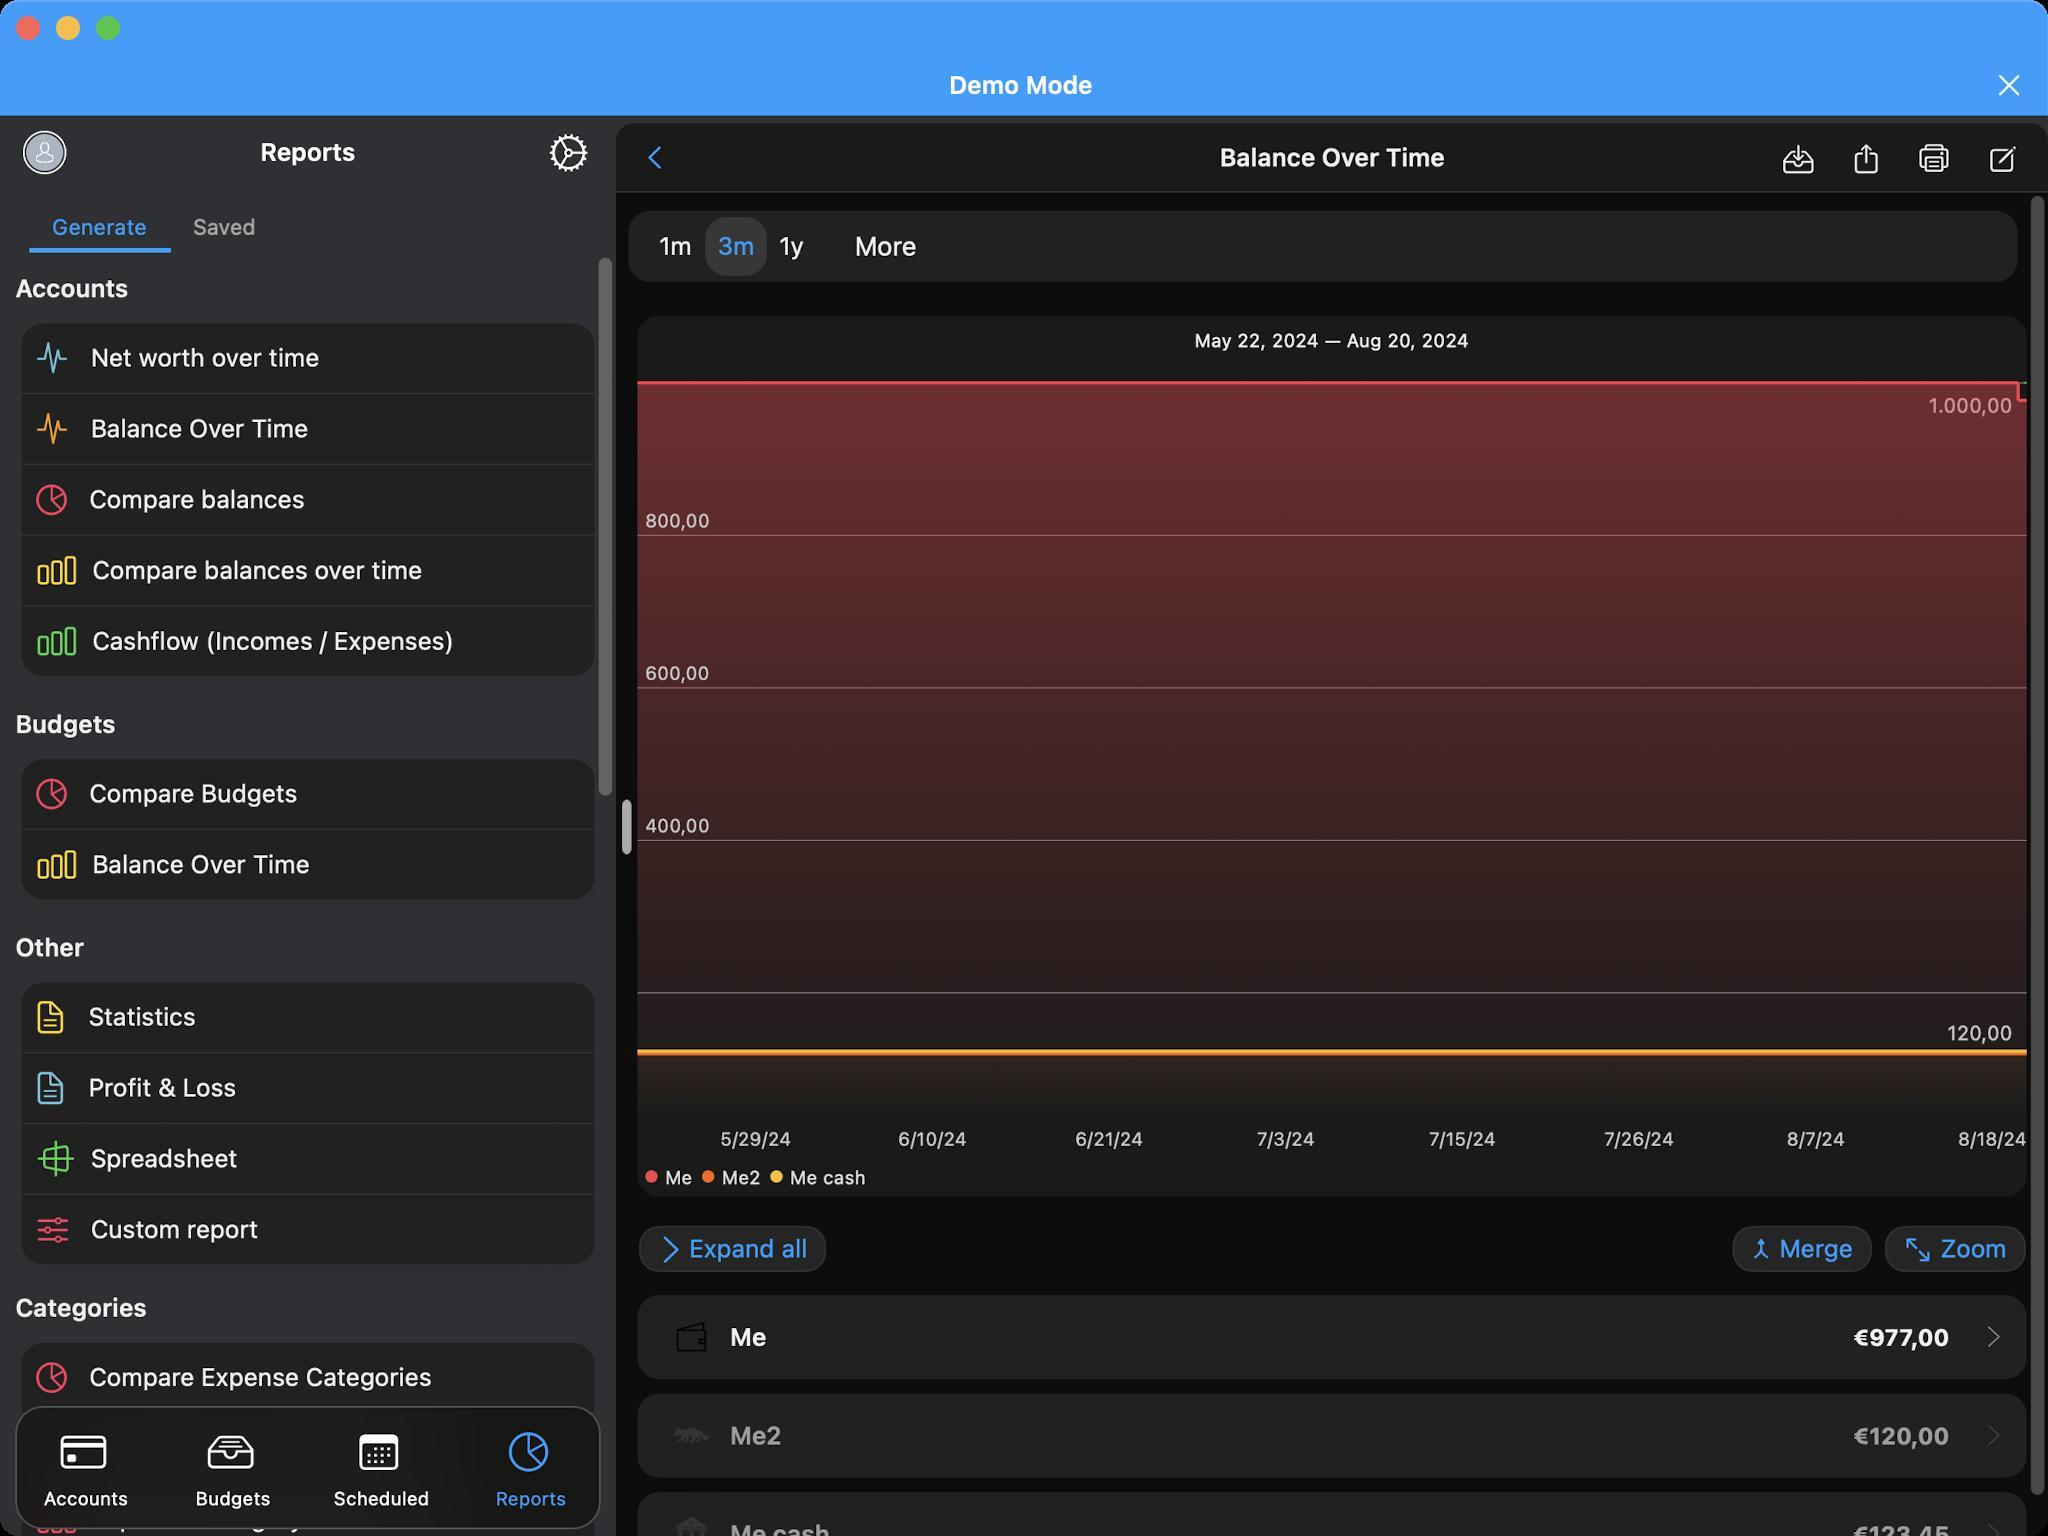
Accessibility tree:
{"name": "MoneyWiz", "role": "AXWindow", "description": null, "role_description": "standard window", "value": null, "position": "352.00;95.00", "size": "1024;768", "children": [{"name": null, "role": "AXGroup", "description": null, "role_description": "group", "value": null, "position": "0.00;0.00", "size": "1024;768", "children": [{"name": null, "role": "AXGroup", "description": null, "role_description": "group", "value": null, "position": "0.00;0.00", "size": "1024;768", "children": [{"name": null, "role": "AXGroup", "description": null, "role_description": "group", "value": null, "position": "0.00;0.00", "size": "1024;768", "children": [{"name": null, "role": "AXStaticText", "description": "Demo Mode", "role_description": "text", "value": null, "position": "159.77;34.65", "size": "701;16", "children": []}, {"name": null, "role": "AXButton", "description": "Close", "role_description": "button", "value": null, "position": "985.60;27.72", "size": "39;30", "children": []}, {"name": null, "role": "AXButton", "description": "avatar anonymous", "role_description": "button", "value": null, "position": "13.09;66.99", "size": "18;18", "children": []}, {"name": null, "role": "AXStaticText", "description": "Reports", "role_description": "text", "value": null, "position": "59.29;68.53", "size": "189;15", "children": []}, {"name": null, "role": "AXButton", "description": "settings", "role_description": "button", "value": null, "position": "273.35;65.45", "size": "22;22", "children": []}, {"name": null, "role": "AXGroup", "description": null, "role_description": "group", "value": null, "position": "308.00;57.75", "size": "716;711", "children": [{"name": null, "role": "AXButton", "description": "Back", "role_description": "button", "value": null, "position": "308.00;61.60", "size": "52;35", "children": []}, {"name": null, "role": "AXStaticText", "description": "Balance Over Time", "role_description": "text", "value": null, "position": "609.84;61.60", "size": "113;35", "children": []}, {"name": null, "role": "AXGroup", "description": null, "role_description": "group", "value": null, "position": "882.42;61.60", "size": "136;35", "children": [{"name": null, "role": "AXButton", "description": "inbox", "role_description": "button", "value": null, "position": "882.42;61.60", "size": "34;35", "children": []}, {"name": null, "role": "AXButton", "description": "Share", "role_description": "button", "value": null, "position": "916.30;61.60", "size": "34;35", "children": []}, {"name": null, "role": "AXButton", "description": "print", "role_description": "button", "value": null, "position": "950.18;61.60", "size": "34;35", "children": []}, {"name": null, "role": "AXButton", "description": "compose", "role_description": "button", "value": null, "position": "984.06;61.60", "size": "34;35", "children": []}]}, {"name": null, "role": "AXGroup", "description": null, "role_description": "table", "value": null, "position": "308.00;96.25", "size": "716;672", "children": [{"name": null, "role": "AXGroup", "description": null, "role_description": "group", "value": null, "position": "314.16;105.49", "size": "160;35", "children": [{"name": null, "role": "AXGroup", "description": null, "role_description": "group", "value": null, "position": "323.40;108.57", "size": "85;29", "children": [{"name": null, "role": "AXButton", "description": "1m", "role_description": "button", "value": null, "position": "323.40;108.57", "size": "29;29", "children": []}, {"name": null, "role": "AXButton", "description": "3m", "role_description": "button", "value": null, "position": "352.66;108.57", "size": "31;29", "children": []}, {"name": null, "role": "AXButton", "description": "1y", "role_description": "button", "value": null, "position": "383.46;108.57", "size": "25;29", "children": []}]}, {"name": null, "role": "AXButton", "description": "More", "role_description": "button", "value": null, "position": "421.19;108.57", "size": "44;29", "children": []}]}, {"name": null, "role": "AXStaticText", "description": "May 22, 2024 — Aug 20, 2024", "role_description": "text", "value": null, "position": "308.00;158.62", "size": "716;23", "children": []}, {"name": null, "role": "AXHeading", "description": "May 22, 2024 — Aug 20, 2024. 3 datasets. Me, Me2, Me cash", "role_description": "heading", "value": null, "position": "318.78;157.85", "size": "695;440", "children": []}, {"name": null, "role": "AXGroup", "description": null, "role_description": "group", "value": null, "position": "308.00;609.07", "size": "716;31", "children": [{"name": null, "role": "AXButton", "description": "Expand all", "role_description": "button", "value": "", "position": "319.55;612.92", "size": "94;23", "children": []}, {"name": null, "role": "AXButton", "description": "Merge", "role_description": "button", "value": "", "position": "866.25;612.92", "size": "70;23", "children": []}, {"name": null, "role": "AXButton", "description": "Zoom", "role_description": "button", "value": "", "position": "942.48;612.92", "size": "70;23", "children": []}]}, {"name": null, "role": "AXGroup", "description": null, "role_description": "group", "value": "", "position": "308.00;639.87", "size": "716;49", "children": [{"name": null, "role": "AXStaticText", "description": "Me, €977,00", "role_description": "text", "value": "", "position": "308.00;639.87", "size": "716;49", "children": []}, {"name": null, "role": "AXButton", "description": "Forward", "role_description": "button", "value": null, "position": "984.06;652.96", "size": "25;31", "children": []}]}, {"name": null, "role": "AXGroup", "description": null, "role_description": "group", "value": "", "position": "308.00;689.15", "size": "716;49", "children": [{"name": null, "role": "AXStaticText", "description": "Me2, €120,00", "role_description": "text", "value": "", "position": "308.00;689.15", "size": "716;49", "children": []}, {"name": null, "role": "AXButton", "description": "Forward", "role_description": "button", "value": null, "position": "984.06;702.24", "size": "25;31", "children": []}]}, {"name": null, "role": "AXGroup", "description": null, "role_description": "group", "value": "", "position": "308.00;738.43", "size": "716;49", "children": [{"name": null, "role": "AXStaticText", "description": "Me cash, €123,45", "role_description": "text", "value": "", "position": "308.00;738.43", "size": "716;49", "children": []}, {"name": null, "role": "AXButton", "description": "Forward", "role_description": "button", "value": null, "position": "984.06;751.52", "size": "25;31", "children": []}]}]}, {"name": null, "role": "AXButton", "description": null, "role_description": "button", "value": null, "position": "308.00;386.54", "size": "19;54", "children": []}, {"name": null, "role": "AXButton", "description": null, "role_description": "button", "value": null, "position": "311.08;399.63", "size": "5;28", "children": []}]}, {"name": null, "role": "AXButton", "description": "Generate", "role_description": "button", "value": null, "position": "14.63;100.10", "size": "71;26", "children": []}, {"name": null, "role": "AXButton", "description": "Saved", "role_description": "button", "value": null, "position": "85.19;100.10", "size": "55;26", "children": []}, {"name": null, "role": "AXStaticText", "description": "Accounts", "role_description": "text", "value": null, "position": "7.70;127.05", "size": "293;35", "children": []}, {"name": null, "role": "AXButton", "description": "Net worth over time", "role_description": "button", "value": null, "position": "10.78;161.70", "size": "286;35", "children": []}, {"name": null, "role": "AXButton", "description": "Balance Over Time", "role_description": "button", "value": null, "position": "10.78;197.12", "size": "286;35", "children": []}, {"name": null, "role": "AXButton", "description": "Compare balances", "role_description": "button", "value": null, "position": "10.78;232.54", "size": "286;35", "children": []}, {"name": null, "role": "AXButton", "description": "Compare balances over time", "role_description": "button", "value": null, "position": "10.78;267.96", "size": "286;35", "children": []}, {"name": null, "role": "AXButton", "description": "Cashflow (Incomes / Expenses)", "role_description": "button", "value": null, "position": "10.78;303.38", "size": "286;35", "children": []}, {"name": null, "role": "AXStaticText", "description": "Budgets", "role_description": "text", "value": null, "position": "7.70;344.96", "size": "293;35", "children": []}, {"name": null, "role": "AXButton", "description": "Compare Budgets", "role_description": "button", "value": null, "position": "10.78;379.61", "size": "286;35", "children": []}, {"name": null, "role": "AXButton", "description": "Balance Over Time", "role_description": "button", "value": null, "position": "10.78;415.03", "size": "286;35", "children": []}, {"name": null, "role": "AXStaticText", "description": "Other", "role_description": "text", "value": null, "position": "7.70;456.61", "size": "293;35", "children": []}, {"name": null, "role": "AXButton", "description": "Statistics", "role_description": "button", "value": null, "position": "10.78;491.26", "size": "286;35", "children": []}, {"name": null, "role": "AXButton", "description": "Profit & Loss", "role_description": "button", "value": null, "position": "10.78;526.68", "size": "286;35", "children": []}, {"name": null, "role": "AXButton", "description": "Spreadsheet", "role_description": "button", "value": null, "position": "10.78;562.10", "size": "286;35", "children": []}, {"name": null, "role": "AXButton", "description": "Custom report", "role_description": "button", "value": null, "position": "10.78;597.52", "size": "286;35", "children": []}, {"name": null, "role": "AXStaticText", "description": "Categories", "role_description": "text", "value": null, "position": "7.70;636.79", "size": "293;35", "children": []}, {"name": null, "role": "AXButton", "description": "Compare Expense Categories", "role_description": "button", "value": null, "position": "10.78;671.44", "size": "286;35", "children": []}, {"name": null, "role": "AXButton", "description": "Compare Income Categories", "role_description": "button", "value": null, "position": "10.78;706.86", "size": "286;35", "children": []}, {"name": null, "role": "AXButton", "description": "Expense Category Over Time", "role_description": "button", "value": null, "position": "10.78;742.28", "size": "286;35", "children": []}, {"name": null, "role": "AXButton", "description": "Income Category Over Time", "role_description": "button", "value": null, "position": "10.78;777.70", "size": "286;35", "children": []}, {"name": null, "role": "AXButton", "description": "Breakdown Expenses Over Time", "role_description": "button", "value": null, "position": "10.78;813.12", "size": "286;35", "children": []}, {"name": null, "role": "AXButton", "description": "Breakdown Incomes Over Time", "role_description": "button", "value": null, "position": "10.78;848.54", "size": "286;35", "children": []}, {"name": null, "role": "AXStaticText", "description": "Payees", "role_description": "text", "value": null, "position": "7.70;889.35", "size": "293;35", "children": []}, {"name": null, "role": "AXButton", "description": "Compare Expense Payees", "role_description": "button", "value": null, "position": "10.78;924.00", "size": "286;35", "children": []}, {"name": null, "role": "AXButton", "description": "Compare Income Payees", "role_description": "button", "value": null, "position": "10.78;959.42", "size": "286;35", "children": []}, {"name": null, "role": "AXButton", "description": "Expense Payee Over Time", "role_description": "button", "value": null, "position": "10.78;994.84", "size": "286;35", "children": []}, {"name": null, "role": "AXButton", "description": "Income Payee Over Time", "role_description": "button", "value": null, "position": "10.78;1030.26", "size": "286;35", "children": []}, {"name": null, "role": "AXButton", "description": "Breakdown Expenses Over Time", "role_description": "button", "value": null, "position": "10.78;1065.68", "size": "286;35", "children": []}, {"name": null, "role": "AXButton", "description": "Breakdown Incomes Over Time", "role_description": "button", "value": null, "position": "10.78;1101.10", "size": "286;35", "children": []}, {"name": null, "role": "AXStaticText", "description": "Tags", "role_description": "text", "value": null, "position": "7.70;1141.91", "size": "293;35", "children": []}, {"name": null, "role": "AXButton", "description": "Compare Expense Tags", "role_description": "button", "value": null, "position": "10.78;1176.56", "size": "286;35", "children": []}, {"name": null, "role": "AXButton", "description": "Compare Income Tags", "role_description": "button", "value": null, "position": "10.78;1211.98", "size": "286;35", "children": []}, {"name": null, "role": "AXButton", "description": "Expense Tag Over Time", "role_description": "button", "value": null, "position": "10.78;1247.40", "size": "286;35", "children": []}, {"name": null, "role": "AXButton", "description": "Income Tag Over Time", "role_description": "button", "value": null, "position": "10.78;1282.82", "size": "286;35", "children": []}, {"name": null, "role": "AXButton", "description": "Breakdown Expenses Over Time", "role_description": "button", "value": null, "position": "10.78;1318.24", "size": "286;35", "children": []}, {"name": null, "role": "AXButton", "description": "Breakdown Incomes Over Time", "role_description": "button", "value": null, "position": "10.78;1353.66", "size": "286;35", "children": []}, {"name": null, "role": "AXStaticText", "description": "Spreadsheets", "role_description": "text", "value": null, "position": "7.70;1394.47", "size": "293;35", "children": []}, {"name": null, "role": "AXButton", "description": "Breakdown Payees Over Categories", "role_description": "button", "value": null, "position": "10.78;1429.12", "size": "286;35", "children": []}, {"name": null, "role": "AXButton", "description": "Breakdown Categories Over Tags", "role_description": "button", "value": null, "position": "10.78;1464.54", "size": "286;35", "children": []}, {"name": null, "role": "AXButton", "description": "Breakdown Payees Over Tags", "role_description": "button", "value": null, "position": "10.78;1499.96", "size": "286;35", "children": []}, {"name": null, "role": "AXButton", "description": null, "role_description": "button", "value": null, "position": "8.47;703.01", "size": "69;62", "children": []}, {"name": null, "role": "AXButton", "description": "card", "role_description": "button", "value": null, "position": "8.47;710.71", "size": "69;31", "children": []}, {"name": null, "role": "AXButton", "description": null, "role_description": "button", "value": null, "position": "77.00;703.01", "size": "69;62", "children": []}, {"name": null, "role": "AXButton", "description": "Inbox Full", "role_description": "button", "value": null, "position": "82.00;710.71", "size": "69;31", "children": []}, {"name": null, "role": "AXButton", "description": null, "role_description": "button", "value": null, "position": "146.30;703.01", "size": "69;62", "children": []}, {"name": null, "role": "AXButton", "description": "calendar", "role_description": "button", "value": null, "position": "156.31;710.71", "size": "69;31", "children": []}, {"name": null, "role": "AXButton", "description": null, "role_description": "button", "value": null, "position": "215.60;703.01", "size": "69;62", "children": []}, {"name": null, "role": "AXButton", "description": "chart pie", "role_description": "button", "value": null, "position": "231.00;710.71", "size": "69;31", "children": []}, {"name": null, "role": "AXStaticText", "description": "Accounts", "role_description": "text", "value": null, "position": "8.47;741.51", "size": "69;15", "children": []}, {"name": null, "role": "AXStaticText", "description": "Budgets", "role_description": "text", "value": null, "position": "82.00;741.51", "size": "69;15", "children": []}, {"name": null, "role": "AXStaticText", "description": "Scheduled", "role_description": "text", "value": null, "position": "156.31;741.51", "size": "69;15", "children": []}, {"name": null, "role": "AXStaticText", "description": "Reports", "role_description": "text", "value": null, "position": "231.00;741.51", "size": "69;15", "children": []}]}]}]}, {"name": null, "role": "AXButton", "description": null, "role_description": "close button", "value": null, "position": "7.00;6.00", "size": "14;16", "children": []}, {"name": null, "role": "AXButton", "description": null, "role_description": "full screen button", "value": null, "position": "47.00;6.00", "size": "14;16", "children": [{"name": null, "role": "AXGroup", "description": null, "role_description": "group", "value": null, "position": "47.00;6.00", "size": "14;16", "children": [{"name": null, "role": "AXGroup", "description": null, "role_description": "group", "value": null, "position": "47.00;6.00", "size": "14;16", "children": []}]}]}, {"name": null, "role": "AXButton", "description": null, "role_description": "minimize button", "value": null, "position": "27.00;6.00", "size": "14;16", "children": []}]}